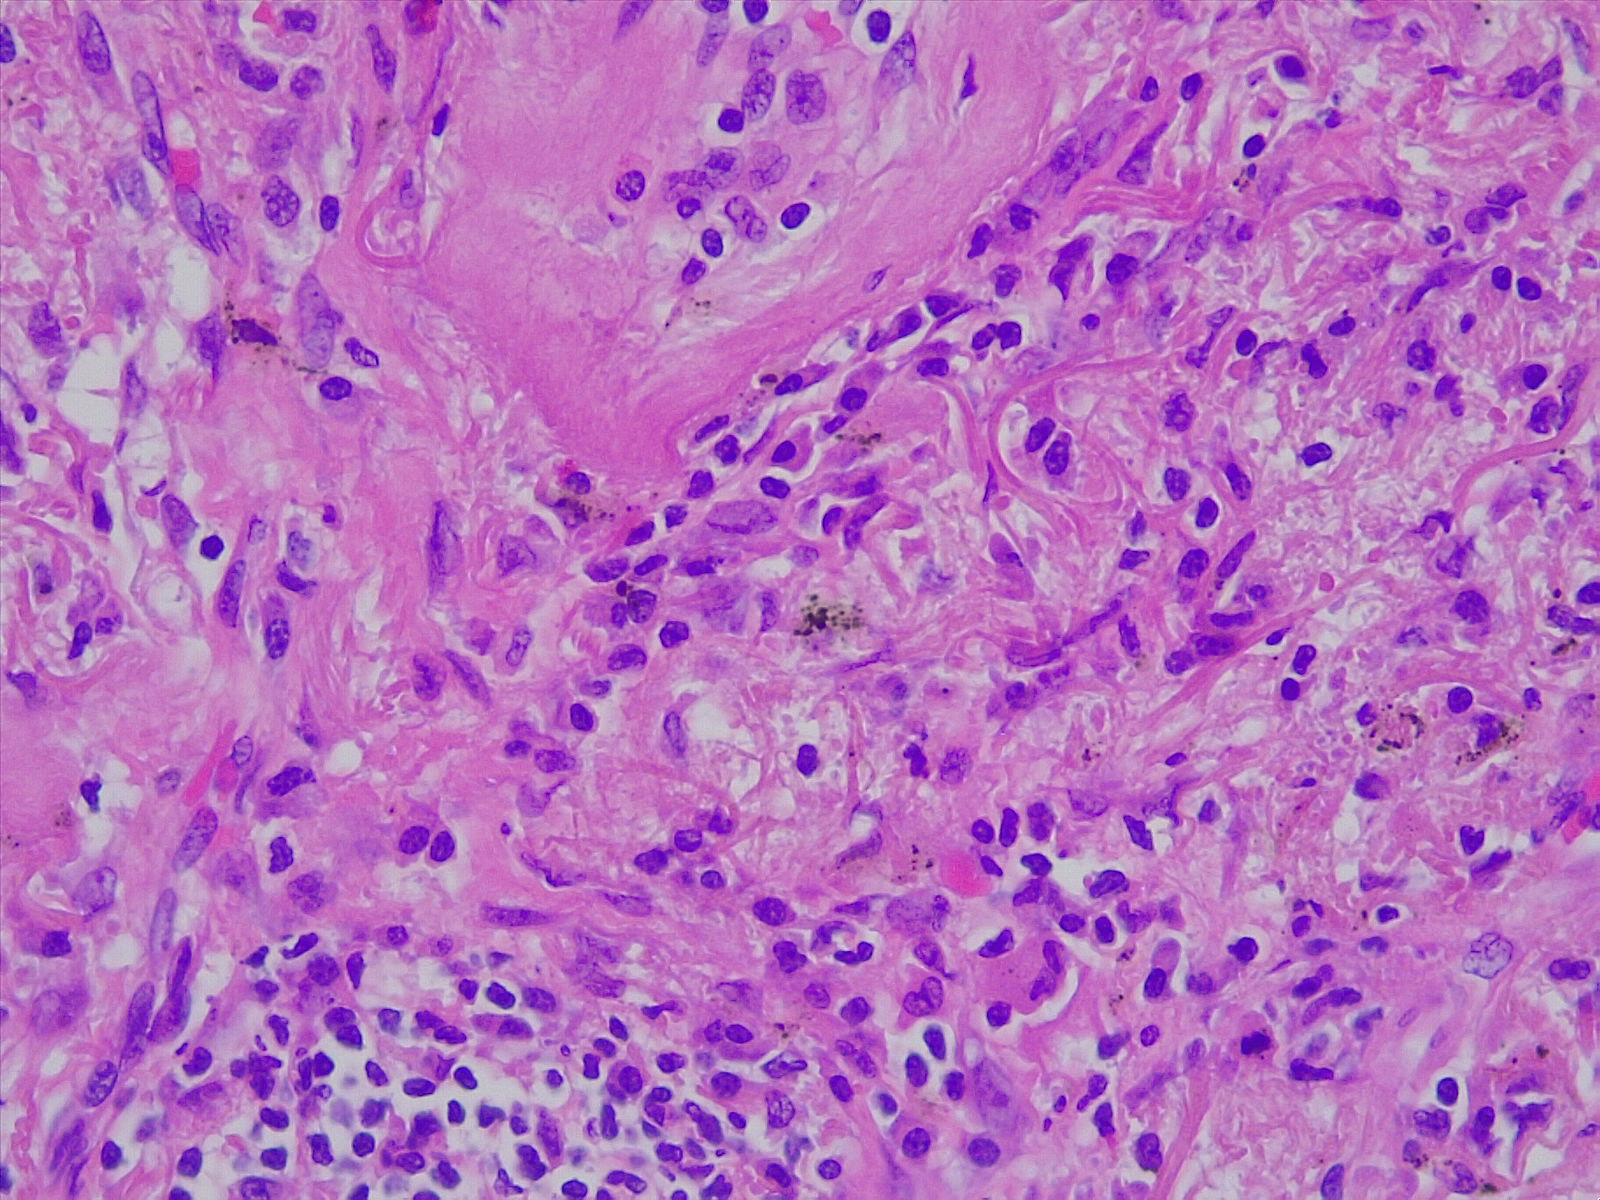
Label: normal lung tissue